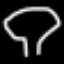
Label: mushroom